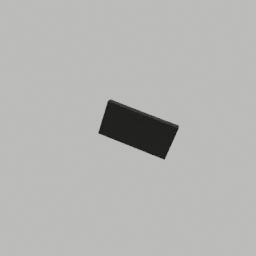
Label: furniture